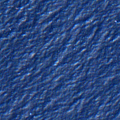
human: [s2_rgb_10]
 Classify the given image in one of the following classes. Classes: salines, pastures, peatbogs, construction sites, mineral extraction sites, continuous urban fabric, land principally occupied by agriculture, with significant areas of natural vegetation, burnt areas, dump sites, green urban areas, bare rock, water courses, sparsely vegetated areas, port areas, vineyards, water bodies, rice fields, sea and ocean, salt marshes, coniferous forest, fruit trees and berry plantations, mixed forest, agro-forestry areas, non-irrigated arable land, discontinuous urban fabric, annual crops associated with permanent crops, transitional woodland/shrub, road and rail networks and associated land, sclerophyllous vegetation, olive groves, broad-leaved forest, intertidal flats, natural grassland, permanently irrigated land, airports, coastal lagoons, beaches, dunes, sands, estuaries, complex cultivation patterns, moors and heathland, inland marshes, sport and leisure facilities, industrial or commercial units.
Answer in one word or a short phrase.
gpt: sea and ocean